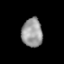
Tissue: lung
Cell type: T cells
Senescence score: 0.2247
Nuclear area (px): 588
Mean DAPI intensity: 152.517